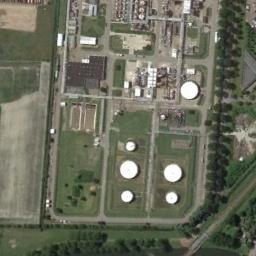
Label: storage_tank